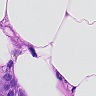
Metastatic tissue present: yes